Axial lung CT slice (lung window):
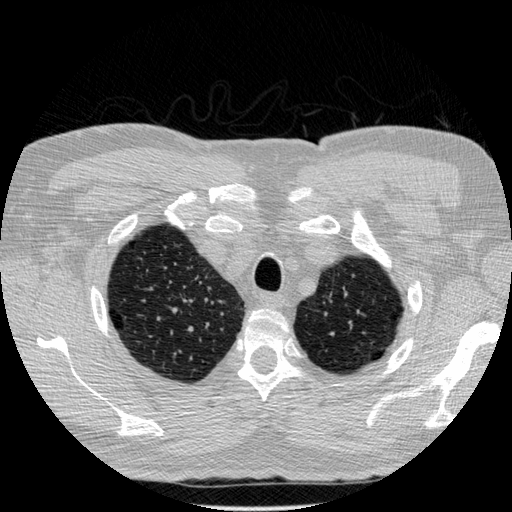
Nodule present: no